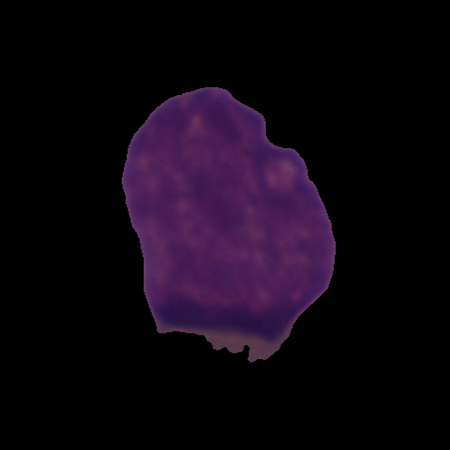
Label: cancer